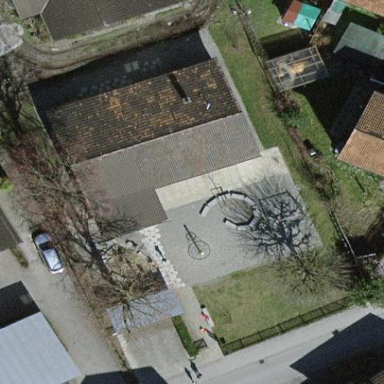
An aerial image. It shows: Kindergarten.